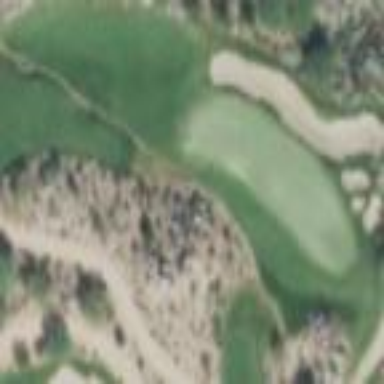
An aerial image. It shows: Golf fairway in the image.